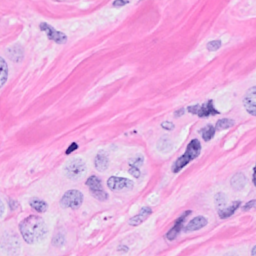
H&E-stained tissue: Breast